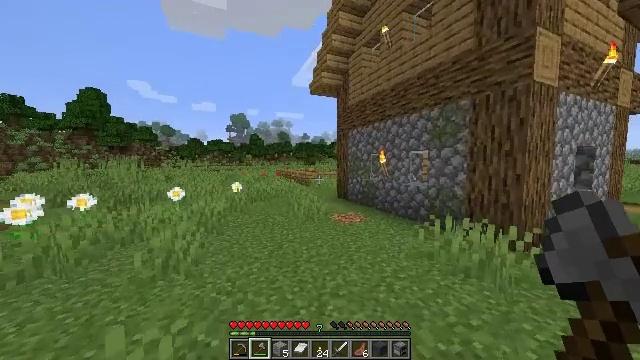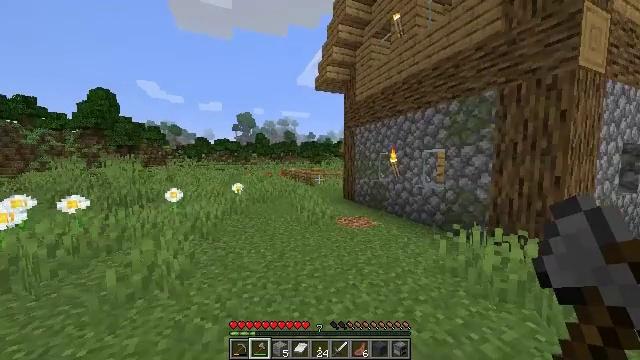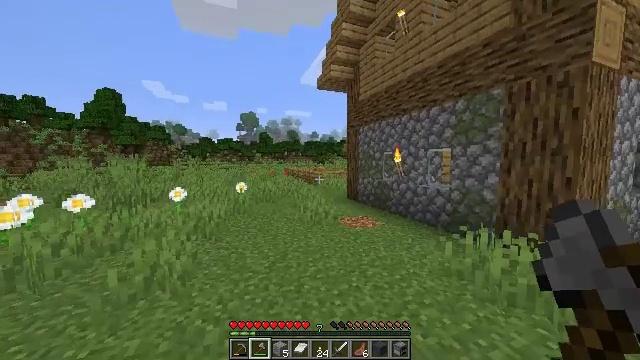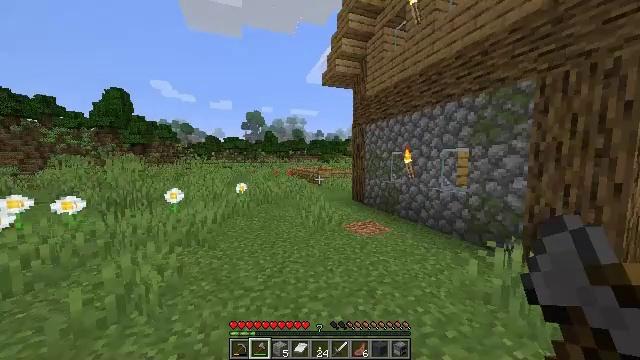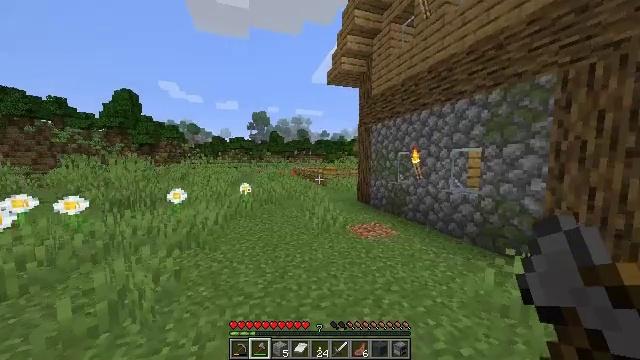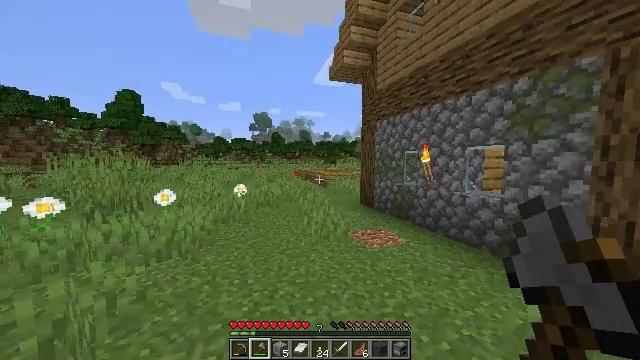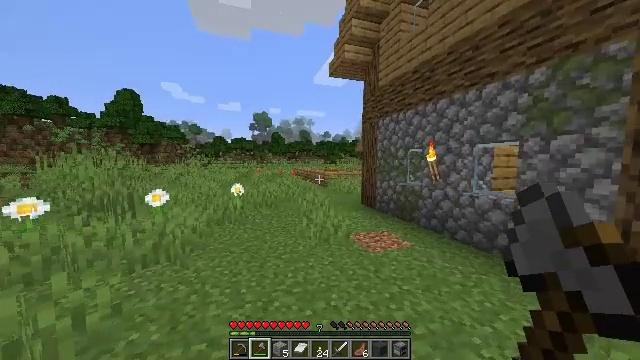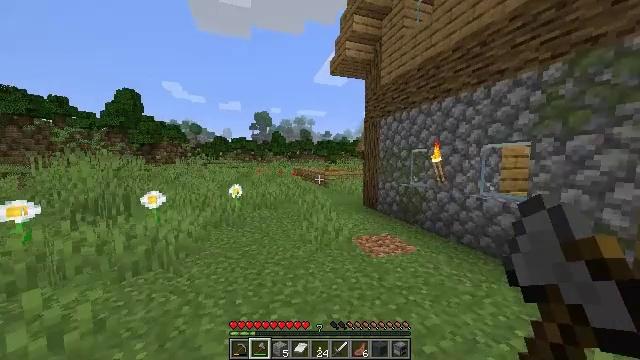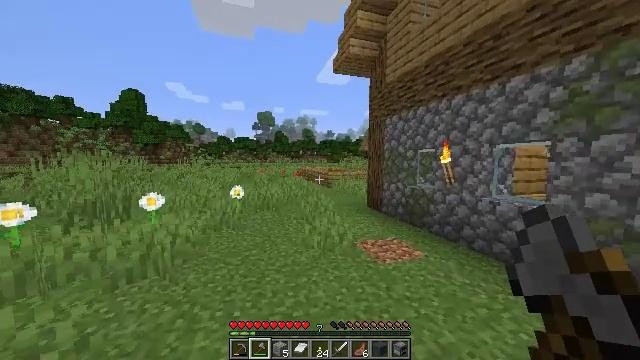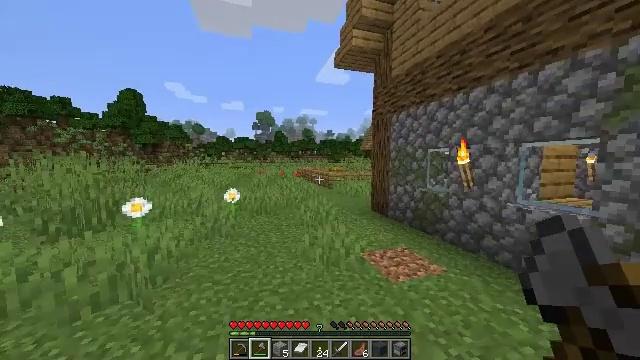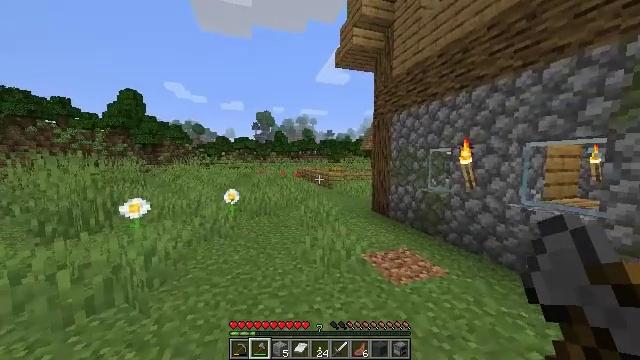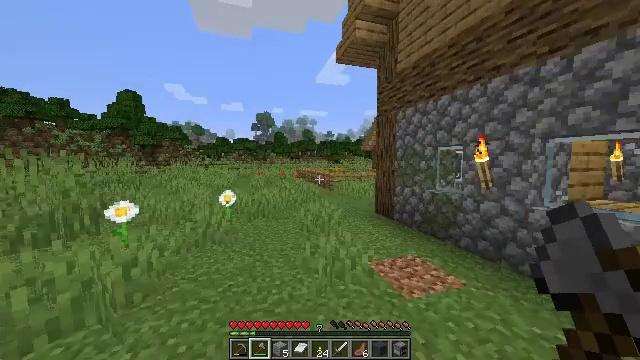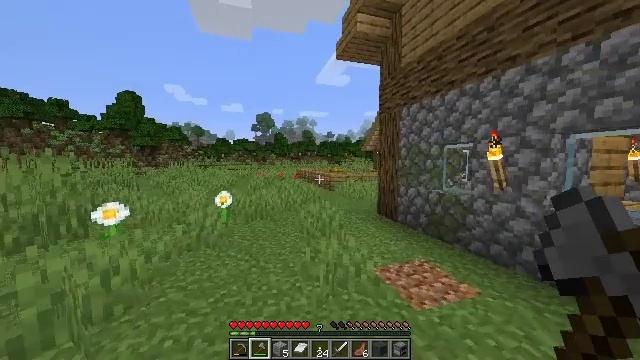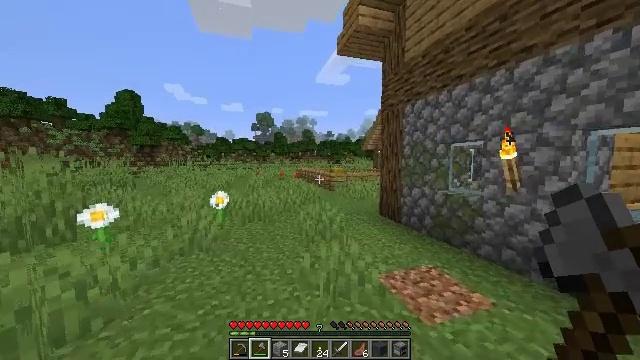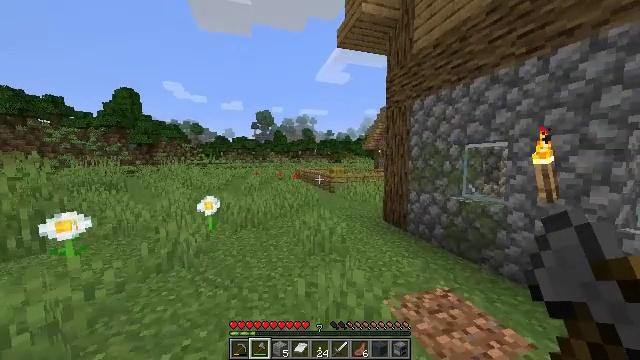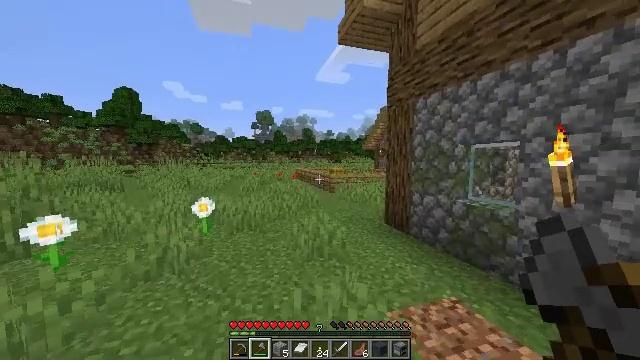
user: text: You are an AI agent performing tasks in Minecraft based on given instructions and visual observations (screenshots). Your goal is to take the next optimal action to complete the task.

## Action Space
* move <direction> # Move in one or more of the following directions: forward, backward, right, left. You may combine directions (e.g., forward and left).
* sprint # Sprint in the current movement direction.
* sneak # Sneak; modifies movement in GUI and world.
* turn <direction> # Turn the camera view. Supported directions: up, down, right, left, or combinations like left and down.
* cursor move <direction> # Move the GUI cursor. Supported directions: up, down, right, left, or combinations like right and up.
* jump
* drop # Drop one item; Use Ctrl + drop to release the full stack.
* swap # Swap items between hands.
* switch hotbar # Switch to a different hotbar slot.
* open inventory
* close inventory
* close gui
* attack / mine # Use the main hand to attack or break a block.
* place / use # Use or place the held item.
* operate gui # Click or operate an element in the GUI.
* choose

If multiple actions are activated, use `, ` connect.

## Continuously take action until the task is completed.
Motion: motion action
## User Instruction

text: Collect clay by holding down the left mouse button.
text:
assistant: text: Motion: move forward, sprint, turn left
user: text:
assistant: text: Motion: move forward, sprint
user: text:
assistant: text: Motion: move forward, sprint, turn left
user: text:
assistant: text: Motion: move forward, sprint, turn left
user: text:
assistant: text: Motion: move forward, sprint
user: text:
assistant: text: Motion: move forward, sprint
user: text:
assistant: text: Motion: move forward, sprint
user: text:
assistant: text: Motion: move forward, sprint
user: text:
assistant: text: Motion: move forward, sprint
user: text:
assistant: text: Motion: move forward, sprint
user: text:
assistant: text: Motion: move forward, sprint
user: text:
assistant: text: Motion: move forward, sprint
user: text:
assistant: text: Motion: move forward, sprint
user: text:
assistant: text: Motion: move forward, sprint
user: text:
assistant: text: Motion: move forward, sprint
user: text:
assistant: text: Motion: move forward, sprint
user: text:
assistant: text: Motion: move forward, sprint
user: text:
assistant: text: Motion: move forward, sprint
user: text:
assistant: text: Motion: move forward, sprint
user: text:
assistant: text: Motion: move forward, sprint
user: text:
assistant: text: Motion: move forward, sprint, turn right
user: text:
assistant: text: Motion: move forward, sprint, turn right
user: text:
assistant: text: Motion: move forward, sprint
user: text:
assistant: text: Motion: move forward, sprint
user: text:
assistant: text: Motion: move forward, sprint
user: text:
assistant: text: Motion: move forward, sprint
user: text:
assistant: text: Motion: move forward, sprint
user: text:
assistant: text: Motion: move forward, sprint
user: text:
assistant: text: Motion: move forward, sprint
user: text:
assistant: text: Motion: move forward, sprint